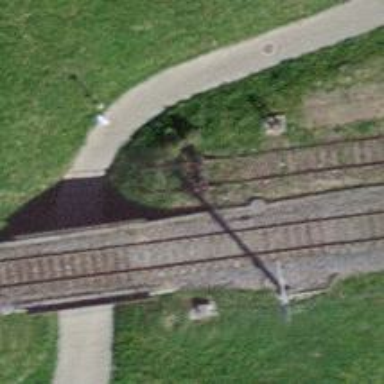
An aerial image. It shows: Railway yard used for servicing trains.